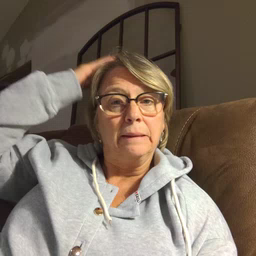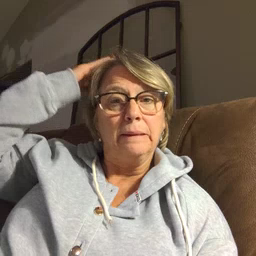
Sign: hat